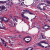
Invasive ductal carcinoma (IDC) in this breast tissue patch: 0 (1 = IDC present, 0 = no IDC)